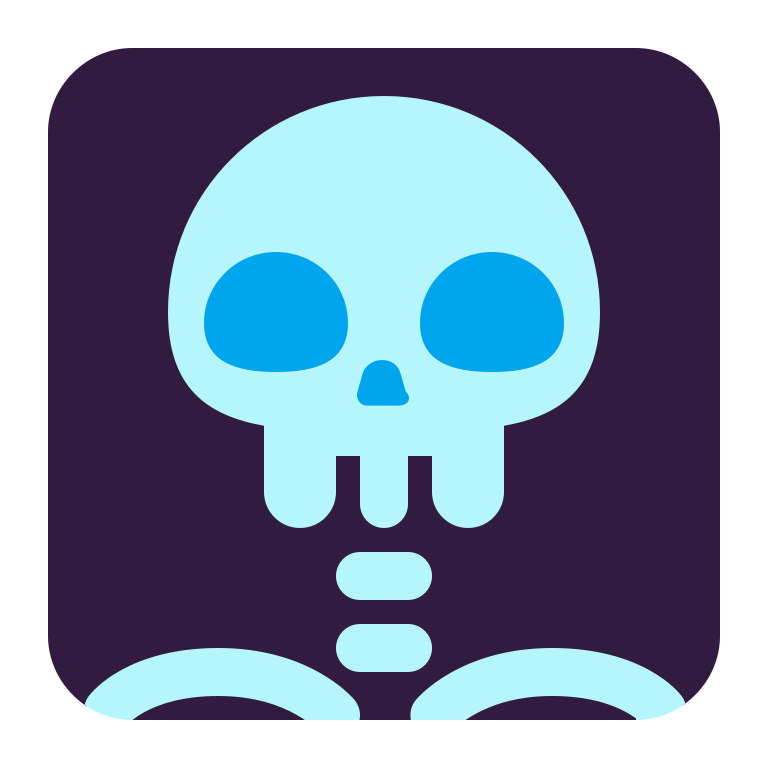
x ray flat